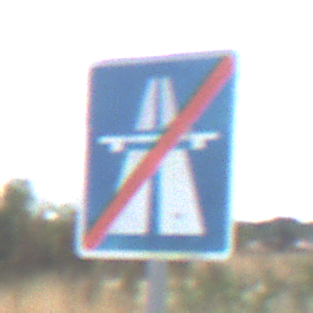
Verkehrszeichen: EndeAutbahn
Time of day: Midday
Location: Outdoor (Nature)
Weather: PartlyCloudy
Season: NotSpecified
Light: Natural